Question: I have task as shown in the image

The horizontal scroll view contains set of buttons for ex:- 11 buttons, when 1 is clicked it will contain a data which need to retrieve from the server side and it should be arranged as the below(i.e only four circles per window later we need to either scroll them or swipe window to view remaining). The Horizontal scroll view is static, but the beneath of it is dynamic and how to arrange them please give me suggestion. I tried of linear layout but it didn't worked. Sorry for poor English. As i am new to android i can't made it. Please help me in this regard.
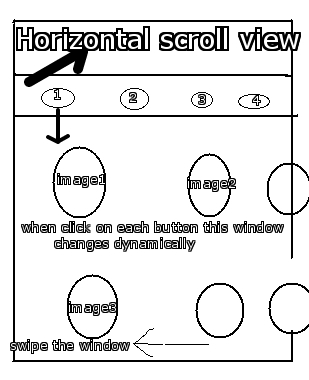
Answer: Here you go, this is just an crude implementation you have to refine it by yourself, but this will be enough to generate what you want. I will explain it in pieces.
Step 1: save this as a drawable, in your drawable folder name it something like circle_bcg.xml, this will generate circle background for views
'''
<shape xmlns:android="http://schemas.android.com/apk/res/android"
android:shape="oval" >
<gradient
android:angle="360"
android:endColor="#FFFF0000"
android:startColor="#FFFF0000" />
</shape>
'''
Step 2: As your need is to display four Images beneath a list of horizontally scrollable buttons, we will create a different Cell layout which will have four images arranged in the way you want, for all of them background will be set us circle background above. define below in a separate layout say hcell_view.xml.
'''
<?xml version="1.0" encoding="utf-8"?>
<LinearLayout xmlns:android="http://schemas.android.com/apk/res/android"
android:layout_width="match_parent"
android:layout_height="match_parent"
android:orientation="vertical" >
<LinearLayout
android:layout_width="match_parent"
android:layout_height="0dp"
android:layout_margin="10dp"
android:layout_weight=".5"
android:orientation="horizontal" >
<ImageView
android:id="@+id/imageView1"
android:layout_width="0dp"
android:layout_height="match_parent"
android:layout_margin="5dp"
android:layout_weight=".5"
android:background="@drawable/circle_bcg"
android:src="@drawable/ic_launcher" />
<ImageView
android:id="@+id/imageView2"
android:layout_width="0dp"
android:layout_height="match_parent"
android:layout_margin="5dp"
android:layout_weight=".5"
android:background="@drawable/circle_bcg"
android:src="@drawable/ic_launcher" />
</LinearLayout>
<LinearLayout
android:layout_width="match_parent"
android:layout_height="0dp"
android:layout_margin="10dp"
android:layout_marginTop="10dp"
android:layout_weight=".5"
android:orientation="horizontal" >
<ImageView
android:id="@+id/imageView4"
android:layout_width="0dp"
android:layout_height="match_parent"
android:layout_margin="5dp"
android:layout_weight=".5"
android:background="@drawable/circle_bcg"
android:src="@drawable/ic_launcher" />
<ImageView
android:id="@+id/imageView3"
android:layout_width="0dp"
android:layout_height="match_parent"
android:layout_margin="5dp"
android:layout_weight=".5"
android:background="@drawable/circle_bcg"
android:src="@drawable/ic_launcher" />
</LinearLayout>
</LinearLayout>
'''
Step 3: Now, as horizontal layout will contains a series of button lets define a separate layout for holding look and feel of our button, save below in another separate xml file say 'button_view.xml'.
'''
<?xml version="1.0" encoding="utf-8"?>
<Button xmlns:android="http://schemas.android.com/apk/res/android"
android:id="@+id/button"
android:layout_width="100dp"
android:layout_height="48dp"
android:gravity="center"
android:text="press" >
</Button>
'''
Step 4: alright, now we are done with all our basic components, now we will define our main layout which will hold all of them together, this is your main layout which has to be set a content layout for your activity. It contains this components, a HorizontalScroll view which will hold dynamically inflated buttons, and a ViewGroup (LinearLayout) which will display View defined in step 2, when any of button is clicked.
'''
<LinearLayout xmlns:android="http://schemas.android.com/apk/res/android"
xmlns:tools="http://schemas.android.com/tools"
android:layout_width="match_parent"
android:layout_height="match_parent"
android:orientation="vertical"
tools:context="com.example.testproject.MainActivity" >
<HorizontalScrollView
android:layout_width="match_parent"
android:layout_height="48dp"
android:layout_margin="5dp" >
<LinearLayout
android:id="@+id/hviewButton"
android:layout_width="wrap_content"
android:layout_height="match_parent"
android:orientation="horizontal" >
</LinearLayout>
</HorizontalScrollView>
<LinearLayout
android:id="@+id/hviewCircle"
android:layout_width="match_parent"
android:layout_height="match_parent"
android:orientation="horizontal" >
</LinearLayout>
</LinearLayout>
'''
Yes after doing this you are all set, you have required view display logic in your hand, lets now test this, below Activity code will generate view similar to your original image when a button is pressed.
'''
public class MainActivity extends Activity {
private ViewGroup hViewButton;
private ViewGroup hViewCircle;
private LayoutInflater mInflater;
@Override
protected void onCreate(Bundle savedInstanceState) {
super.onCreate(savedInstanceState);
setContentView(R.layout.activity_main);
mInflater = LayoutInflater.from(this);
hViewButton = (ViewGroup)findViewById(R.id.hviewButton);
hViewCircle = (ViewGroup)findViewById(R.id.hviewCircle);
// am assuming 10 button, you need to figure out
// actual number of button to be displayed.
for(int i = 0 ; i < 10 ; i++){
Button button = (Button)mInflater.inflate(R.layout.button_view,
null, false);
hViewButton.addView(button);
button.setOnClickListener(new OnClickListener(){
@Override
public void onClick(View v) {
hViewCircle.removeAllViews();
View imageGroup = mInflater.
inflate(R.layout.hcell_view,hViewCircle,false);
LinearLayout.LayoutParams params = new LinearLayout.LayoutParams(LinearLayout.LayoutParams.MATCH_PARENT,
LinearLayout.LayoutParams.MATCH_PARENT);
imageGroup.setLayoutParams(params);
hViewCircle.addView(imageGroup);
}
});
}
}
@Override
public boolean onCreateOptionsMenu(Menu menu) {
// Inflate the menu; this adds items to the action bar if it is present.
getMenuInflater().inflate(R.menu.main, menu);
return true;
}
}
'''
This concludes our basic implementation, now as you said later on this set of 4 images has to be scrolled either way, for doing this you can take the similar approach like we did with Buttons, you can have a separate HorizontalScrollView/ViewPager/ViewFlipper for holding group of images, count the number of images group need to displayed through to data retrieval logic, and user any of suggested widgets for displaying them as swappable views.